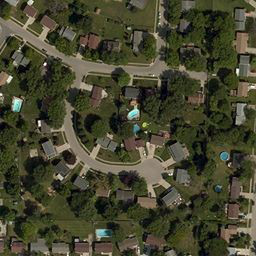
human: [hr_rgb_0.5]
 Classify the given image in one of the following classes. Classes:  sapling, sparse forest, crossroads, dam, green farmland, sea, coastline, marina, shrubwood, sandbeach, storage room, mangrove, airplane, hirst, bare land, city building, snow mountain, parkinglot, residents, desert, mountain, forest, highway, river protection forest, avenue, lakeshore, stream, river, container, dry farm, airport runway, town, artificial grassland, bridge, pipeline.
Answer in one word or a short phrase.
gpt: town